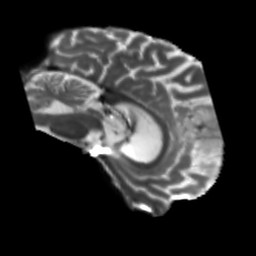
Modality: T2w
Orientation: sagittal
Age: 55
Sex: male
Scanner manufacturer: siemens
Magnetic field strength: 3 T
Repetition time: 5.25 s
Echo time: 0.08 s